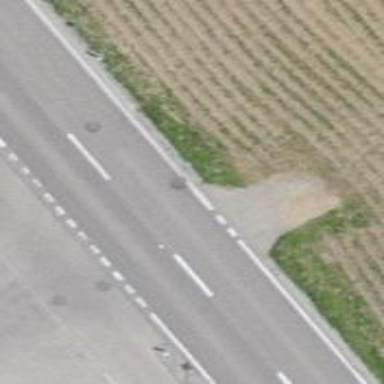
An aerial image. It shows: Primary road with asphalt surface.